Question: I am having a hard time with the forest plot package in R. Here is my code. Actually everything works well beside the legend.
. However for the legend, I would like to have a Blue Circle, A red Square and a green losange in stead of 3 squares.
Any idea?
Thanks in advance.
Peter
'''
library(forestplot)
test_data <- data.frame(coef1=c(0.54,0.72,0.57),
coef2=c(0.59,0.79,0.58),
coef3=c(0.49,0.60,0.48),
low1=c(0.41,0.46,0.42),
low2=c(0.44,0.49,0.42),
low3=c(0.37,0.37,0.35),
high1=c(0.72,1.12,0.77),
high2=c(0.78,1.26,0.80),
high3=c(0.65,0.99,0.66))
col_no <- grep("coef", colnames(test_data))
row_names <- list(
list("Behavioral CVH","Biological CVH","Total CVH"))
coef <- with(test_data, cbind(coef1, coef2, coef3))
low <- with(test_data, cbind(low1, low2, low3))
high <- with(test_data, cbind(high1, high2, high3))
forestplot(row_names, coef, low, high,
title="Paris Prospective Study 3",
fn.ci_norm=matrix(c("fpDrawCircleCI", "fpDrawNormalCI","fpDrawDiamondCI"),
nrow = 3, ncol=3, byrow=T),
zero = c(1), boxsize=0.05,
col=fpColors(box=c("royalblue", "gold", "black"),
line=c("darkblue", "orange", "black"),
summary=c("darkblue", "red", "black"),
hrz_lines = "#444444"),
xlab="Odds ratio & 95% Confidence intervals",
vertices = TRUE,
new_page = TRUE,
legend=c("Q2 vs. Q1","Q3 vs. Q1","Q4 vs. Q1"),
legend_args = fpLegend(pos = list("topright"),
title="Legend",
r = unit(0, "snpc"),
gp = gpar(col="#CCCCCC", lwd=1.5)))
'''
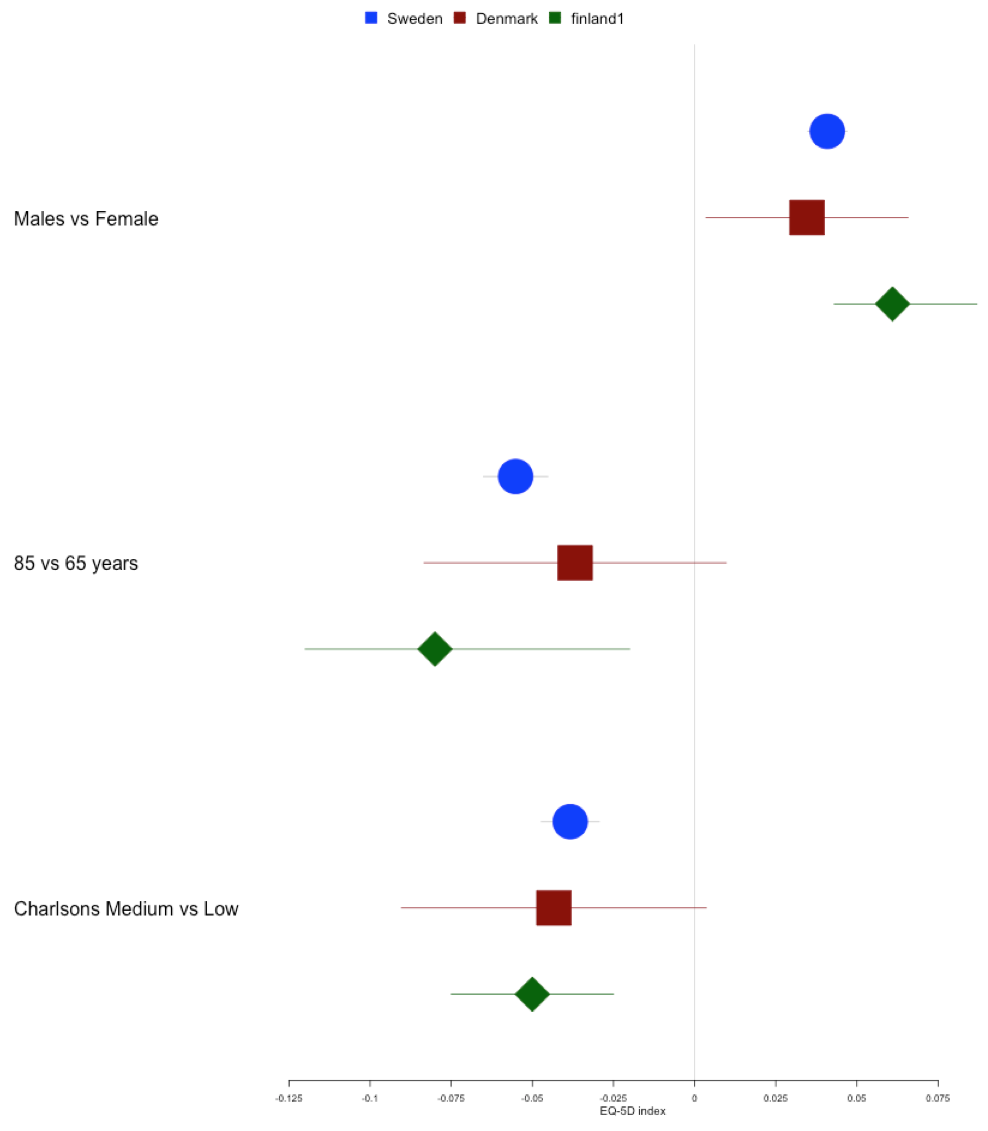
Answer: One thing you can do is use the "regular" call to 'legend', outside the call for the forestplot.
To do that, you'll first have to call 'plot.new':
'''
plot.new()
forestplot(...) # without the legend part
legend("topright", c("Q2 vs. Q1","Q3 vs. Q1","Q4 vs. Q1"), title="Legend", border="#CCCCCC", box.lwd=1.5,
col=c("blue", "red", "green"), pch=c(16, 15, 18))
'''